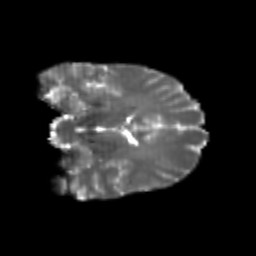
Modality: T2w
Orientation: coronal
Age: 20
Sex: female
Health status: healthy
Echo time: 0.074 s